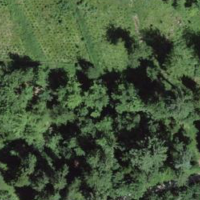
EUNIS habitat code: 44
Species observed at this site:
Oxalis acetosella